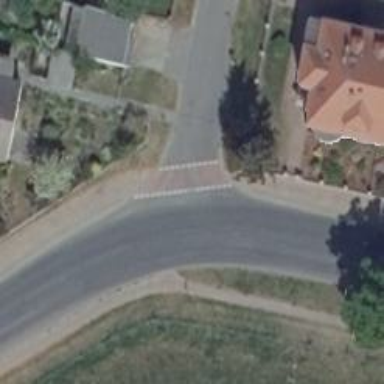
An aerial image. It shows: Residential road with asphalt surface and no sidewalk.